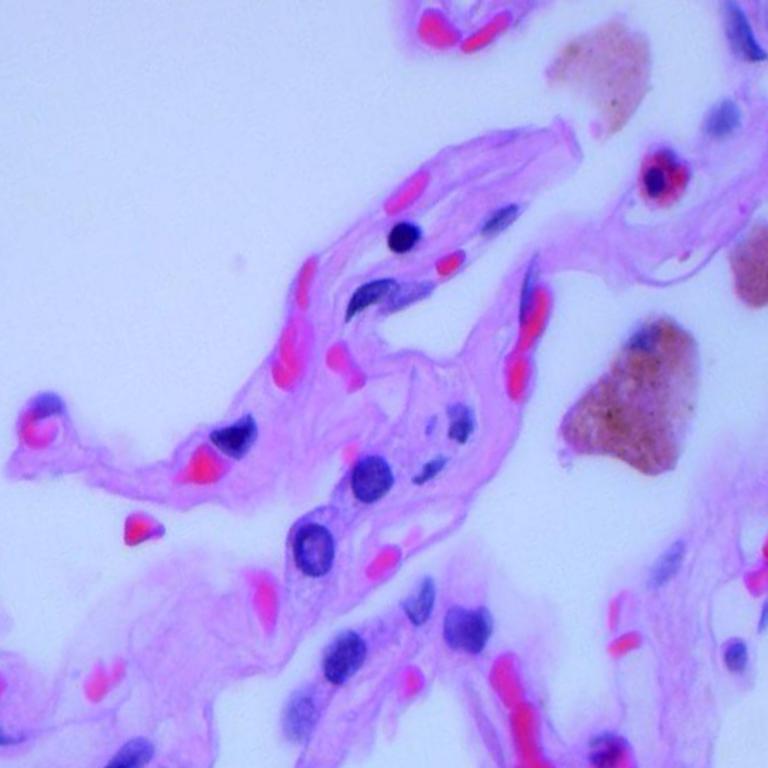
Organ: lung
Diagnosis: benign